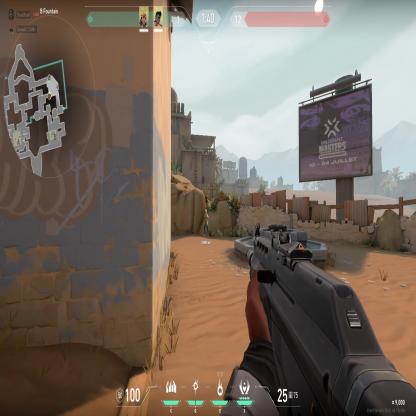
Label: teammate